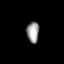
Tissue: lung
Cell type: Others
Senescence score: 0.2301
Nuclear area (px): 256
Mean DAPI intensity: 152.602